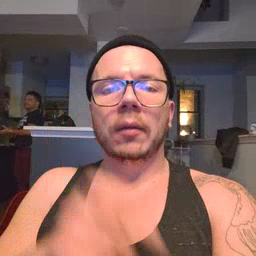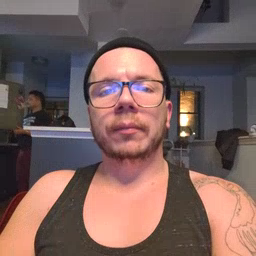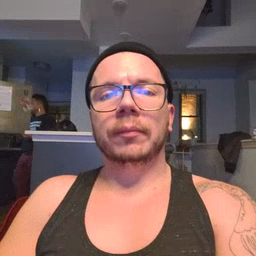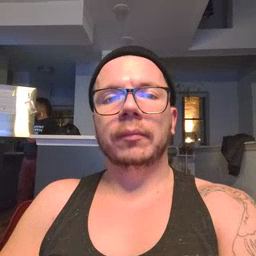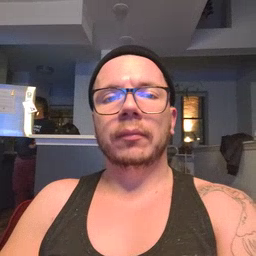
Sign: wake